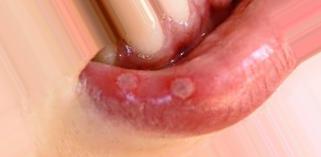
Condition: Mouth Ulcer